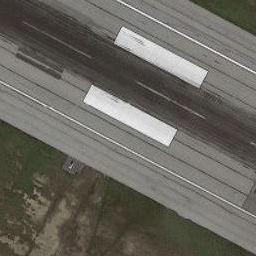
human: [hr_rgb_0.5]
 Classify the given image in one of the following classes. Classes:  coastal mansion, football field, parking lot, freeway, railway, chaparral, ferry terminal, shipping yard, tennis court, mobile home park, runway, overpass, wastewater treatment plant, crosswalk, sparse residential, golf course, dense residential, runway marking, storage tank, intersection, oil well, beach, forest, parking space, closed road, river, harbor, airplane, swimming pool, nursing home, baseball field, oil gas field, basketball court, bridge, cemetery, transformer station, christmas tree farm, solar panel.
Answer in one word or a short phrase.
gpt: runway